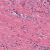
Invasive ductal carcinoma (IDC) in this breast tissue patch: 0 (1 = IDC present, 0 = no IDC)